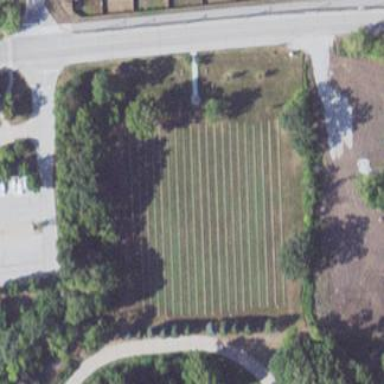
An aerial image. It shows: Military cemetery with historic significance.